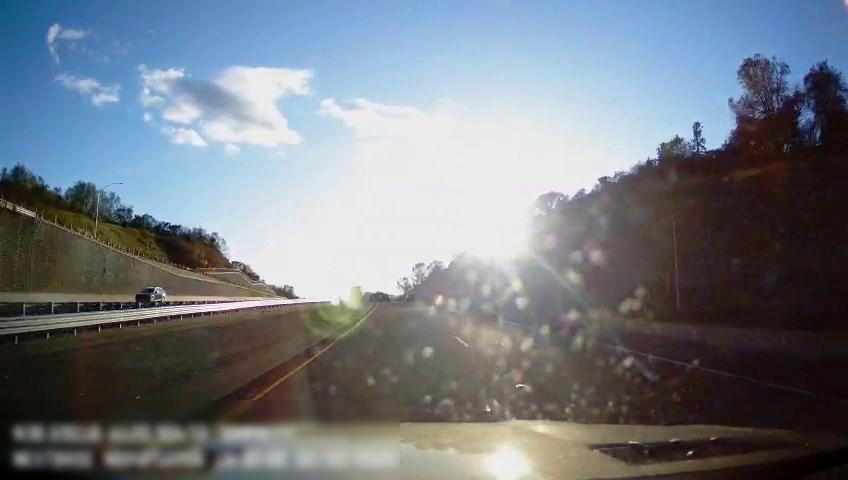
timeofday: Day
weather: Sunny
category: Drivable Space
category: Drivable Space
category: Vehicles | Car
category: Vehicles | Truck
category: Vehicles | SUV
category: Lanes | Current Lane
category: Lanes | Current Lane
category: Lanes | Alternate Lane